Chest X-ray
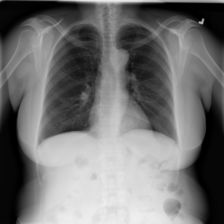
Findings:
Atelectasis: negative
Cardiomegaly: negative
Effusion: negative
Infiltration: negative
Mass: negative
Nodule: negative
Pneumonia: negative
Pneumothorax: negative
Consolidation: negative
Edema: negative
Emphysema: negative
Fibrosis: negative
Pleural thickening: negative
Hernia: negative